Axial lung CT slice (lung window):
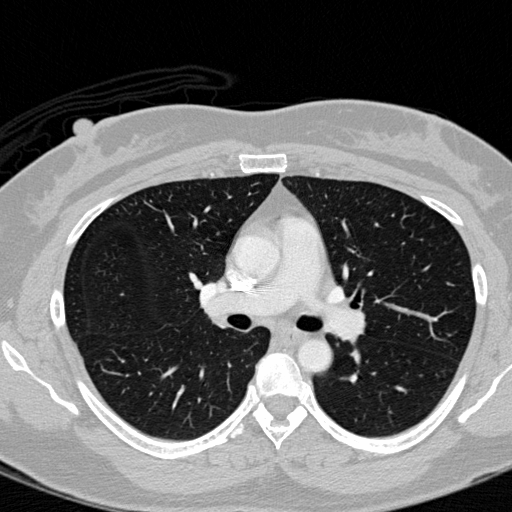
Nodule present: no